Current action and preconditions to check: trajectory_clear

Your task: For each precondition in the list above, predict whether it will hold at this action.

Consider the current scene as observed from the mobile robot's camera, and analyze the predicted future states of all dynamic agents (e.g., people, animals, vehicles, or any moving entities) within the NEXT SECOND.

IMPORTANT: Only answer "very likely" if you are absolutely certain—based on strong, clear evidence—that a dynamic agent will violate the precondition in the predicted future state. Do NOT answer "very likely" for unlikely, ambiguous, or low-probability risks.

Ask yourself for each precondition: Is there a high probability, with clear and convincing evidence, that the predicted future states of any dynamic agent will interfere with the predicted future state of the currently executing action within the NEXT SECOND, causing that precondition to fail?

Assess the risk level based on these predictions. Use "likely" or "very likely" if motions create a clear risk of interference.

Use "neutral" or "improbable" if agents are nearby but their predicted paths are clearly diverging or non-conflicting.

Failure Risk Categories: "very improbable", "improbable", "neutral", "likely", "very likely"

Answer Format: Output ONLY the probability_of_failure value from these categories: "very improbable", "improbable", "neutral", "likely", "very likely"

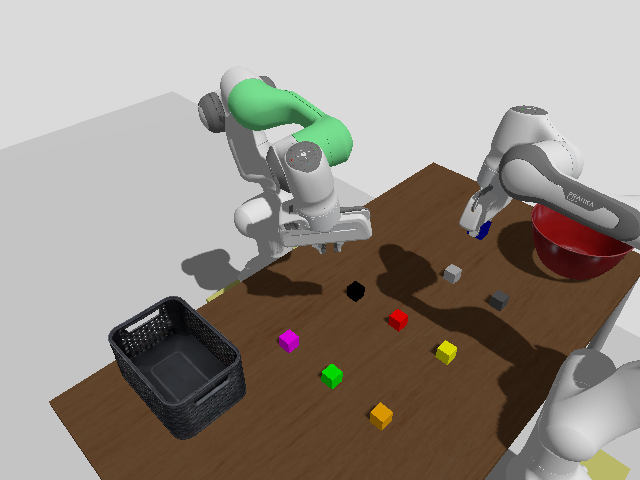

Answer: very improbable